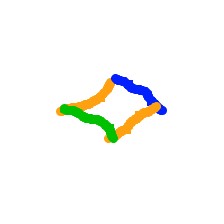
Shape: rhombus